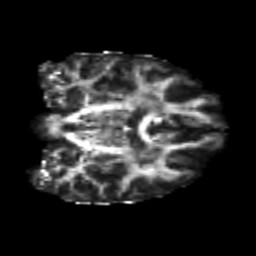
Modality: FA
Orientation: coronal
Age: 24
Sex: male
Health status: healthy
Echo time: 0.074 s